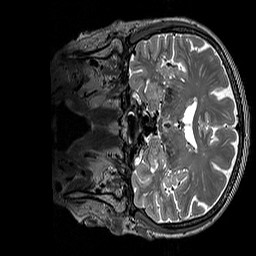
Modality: T2w
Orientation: coronal
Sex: female
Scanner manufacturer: siemens
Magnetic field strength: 3 T
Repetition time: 3.2 s
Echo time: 0.409 s